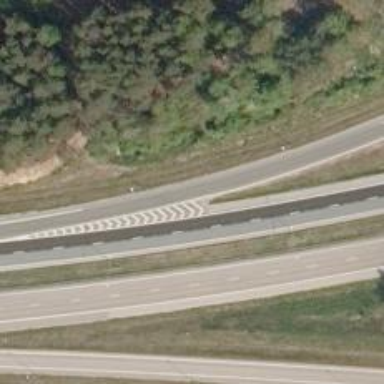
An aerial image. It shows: Asphalt motorway link.